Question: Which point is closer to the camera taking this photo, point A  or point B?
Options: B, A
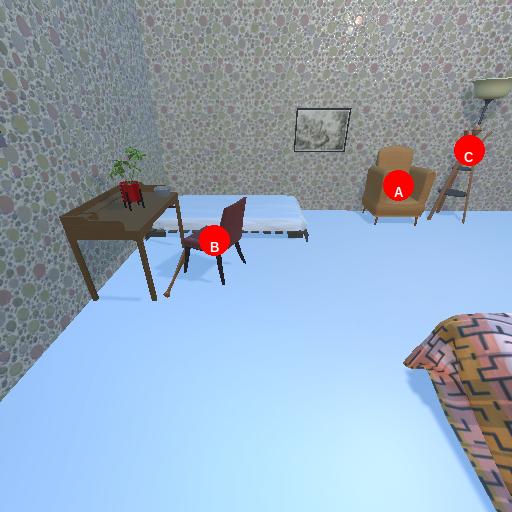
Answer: B